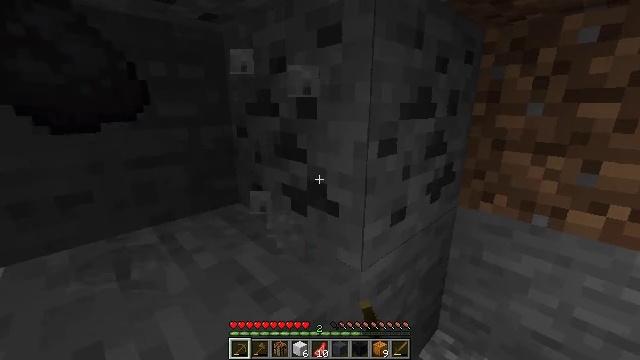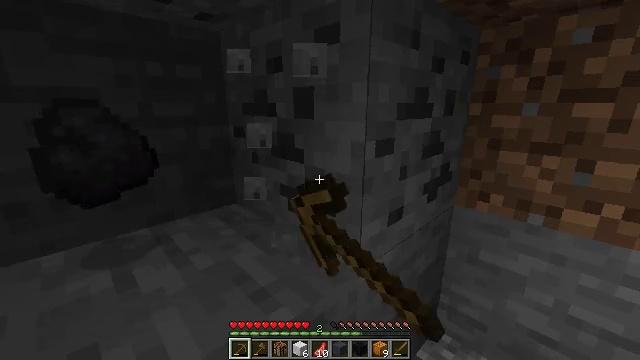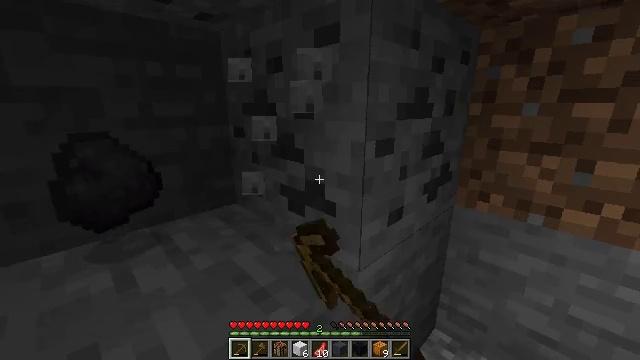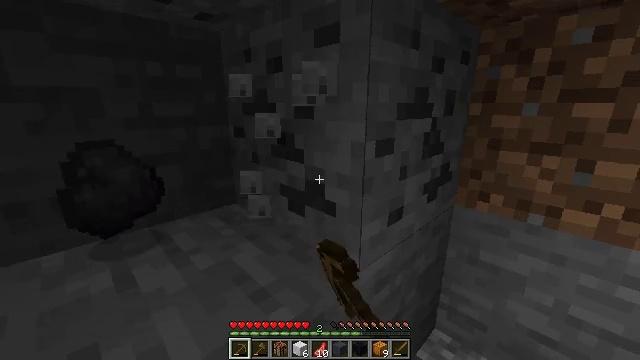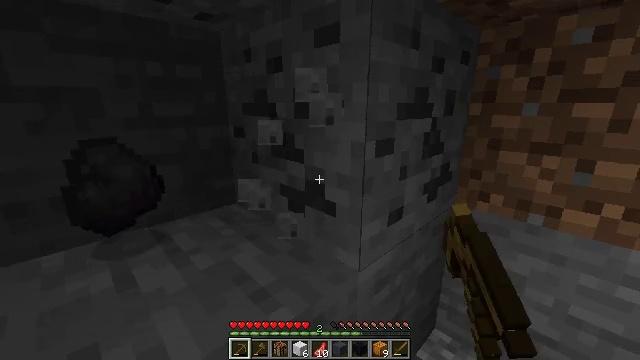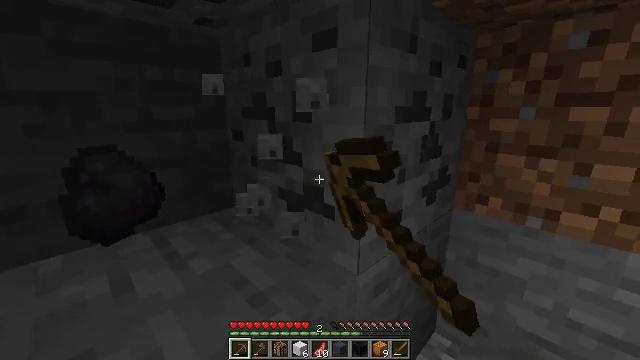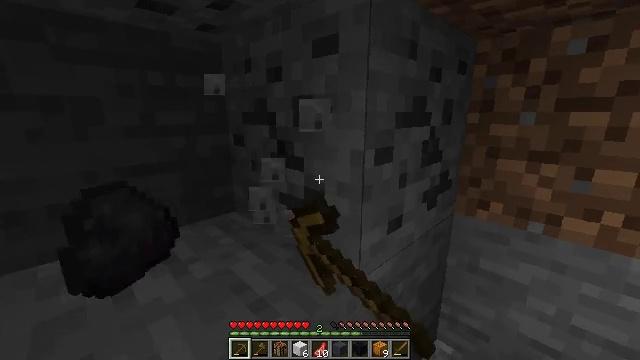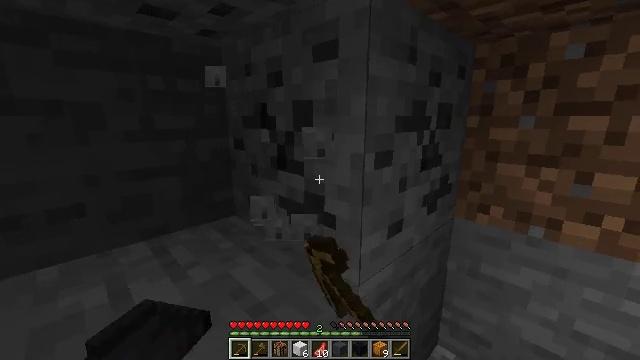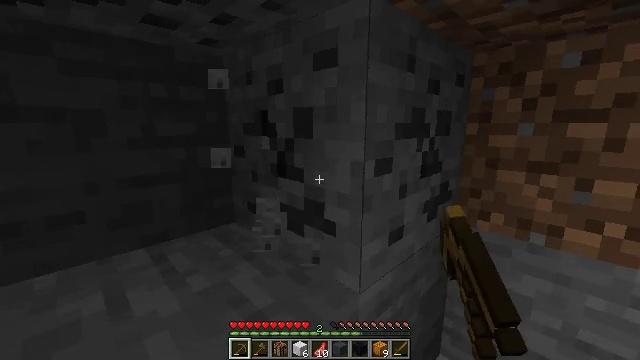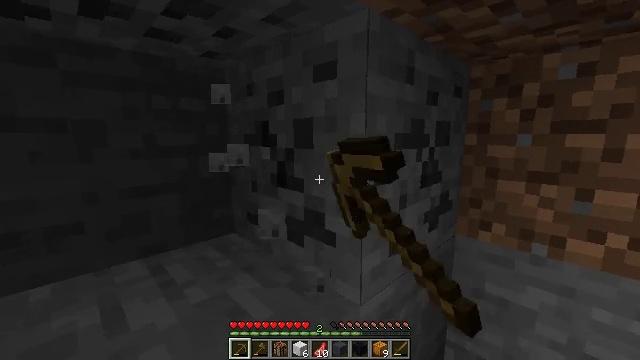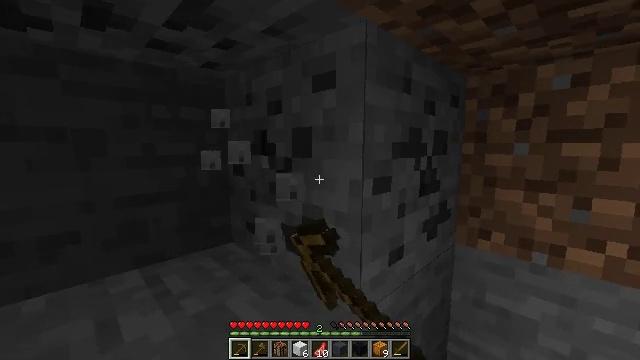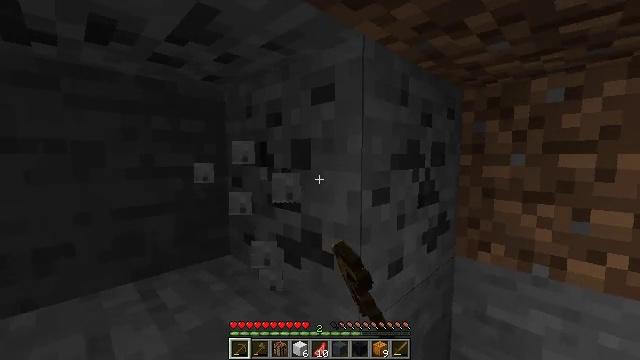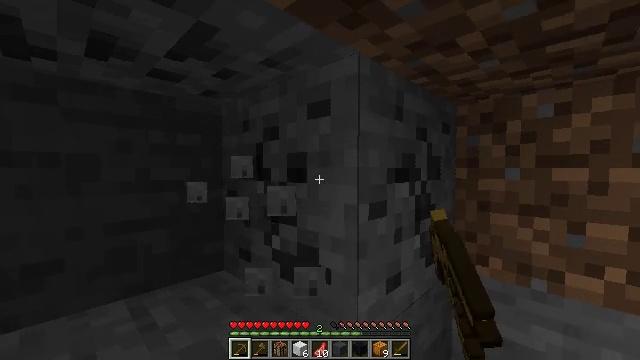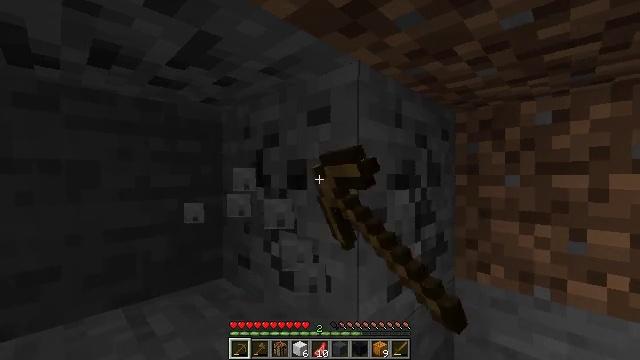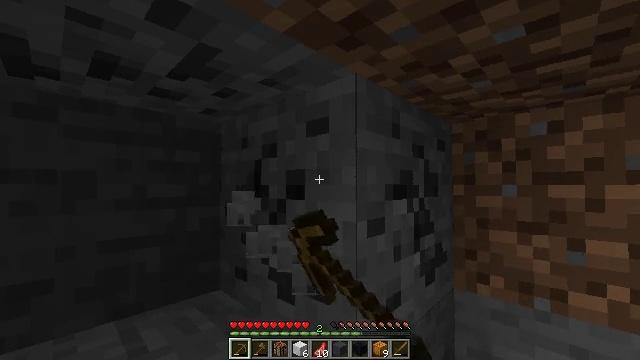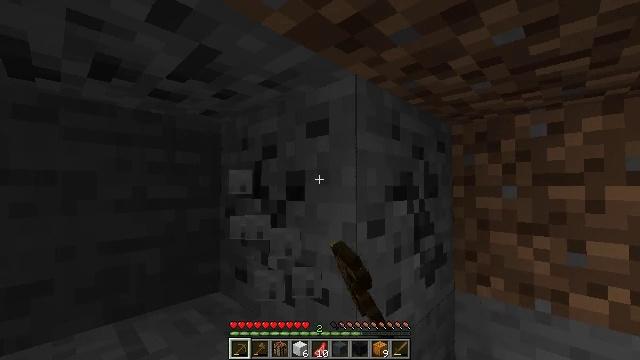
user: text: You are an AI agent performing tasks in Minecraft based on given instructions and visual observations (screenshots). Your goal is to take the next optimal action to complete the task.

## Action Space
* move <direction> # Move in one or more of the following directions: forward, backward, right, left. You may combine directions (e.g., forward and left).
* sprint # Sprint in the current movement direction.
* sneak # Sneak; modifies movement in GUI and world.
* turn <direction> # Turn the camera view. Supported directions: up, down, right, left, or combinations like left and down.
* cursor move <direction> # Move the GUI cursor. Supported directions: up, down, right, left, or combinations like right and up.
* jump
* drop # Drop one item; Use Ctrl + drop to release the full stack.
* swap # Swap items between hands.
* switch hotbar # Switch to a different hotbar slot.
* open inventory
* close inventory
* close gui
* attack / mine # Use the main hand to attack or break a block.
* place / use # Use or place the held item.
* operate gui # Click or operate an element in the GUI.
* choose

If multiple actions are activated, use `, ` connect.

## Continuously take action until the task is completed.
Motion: motion action
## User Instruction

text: Collect coal by mining the ore.
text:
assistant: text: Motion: attack / mine
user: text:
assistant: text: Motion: attack / mine
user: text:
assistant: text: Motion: attack / mine
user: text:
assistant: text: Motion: attack / mine
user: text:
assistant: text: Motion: attack / mine
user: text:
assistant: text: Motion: turn up, attack / mine
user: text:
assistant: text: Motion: attack / mine
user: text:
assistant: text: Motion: turn up, attack / mine
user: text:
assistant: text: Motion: turn up, attack / mine
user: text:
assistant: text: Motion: turn up, attack / mine
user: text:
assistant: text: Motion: turn up, attack / mine
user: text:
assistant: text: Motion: turn up, attack / mine
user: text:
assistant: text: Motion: turn up, attack / mine
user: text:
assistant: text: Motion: turn up, attack / mine
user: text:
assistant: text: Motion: attack / mine
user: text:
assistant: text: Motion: attack / mine
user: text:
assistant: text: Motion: attack / mine
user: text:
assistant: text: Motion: attack / mine
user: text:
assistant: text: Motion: attack / mine
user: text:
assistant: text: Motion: attack / mine
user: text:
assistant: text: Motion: attack / mine
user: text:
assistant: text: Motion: attack / mine
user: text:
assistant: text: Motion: attack / mine
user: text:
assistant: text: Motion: attack / mine
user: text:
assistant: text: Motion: attack / mine
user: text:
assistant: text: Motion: attack / mine
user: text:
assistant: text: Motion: attack / mine
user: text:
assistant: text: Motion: attack / mine
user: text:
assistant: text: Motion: attack / mine
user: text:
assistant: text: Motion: attack / mine